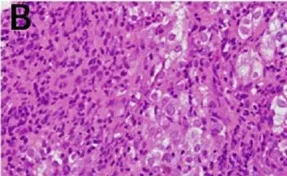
Transbronchiallung biopsy before treatment. (A, B) Atypical cell infiltration and lymphocyte infiltration were observed.
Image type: pathology (h&e)